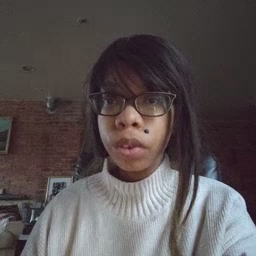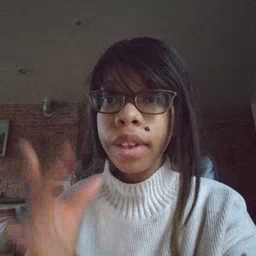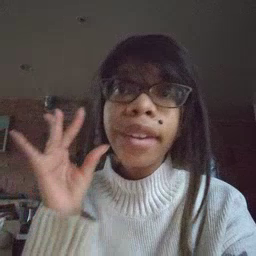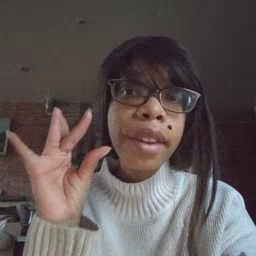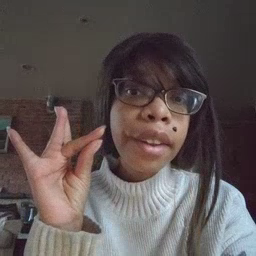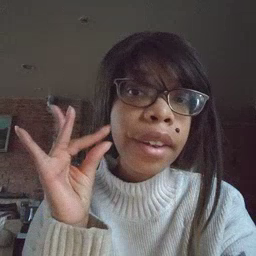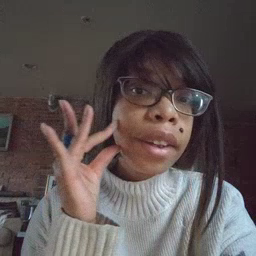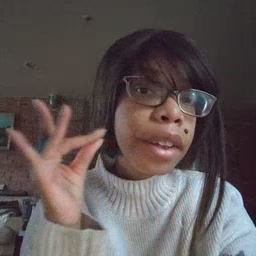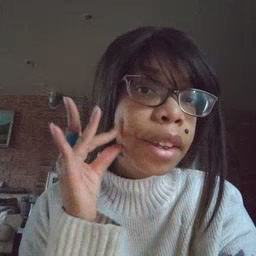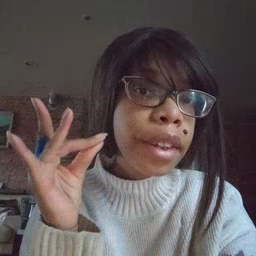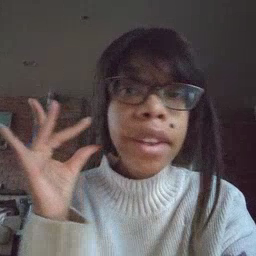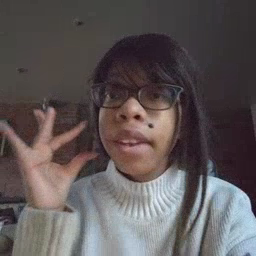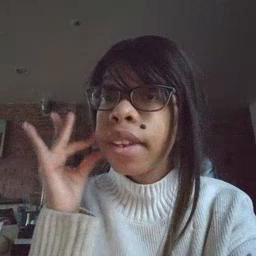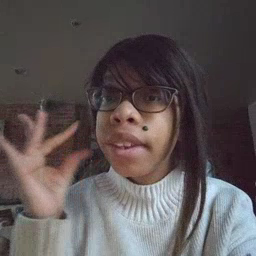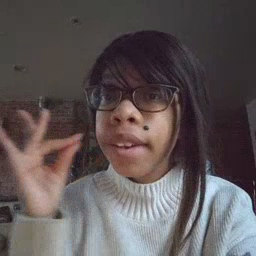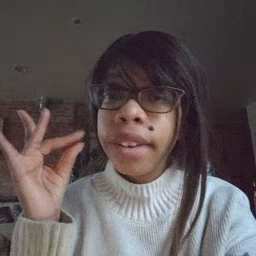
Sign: kitty